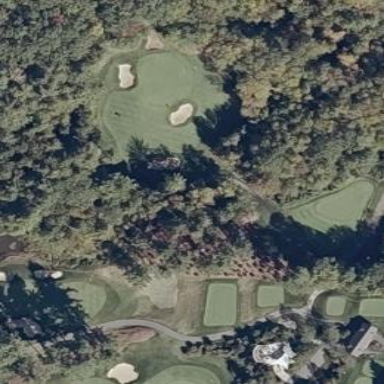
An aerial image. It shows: Rough area in golf course.